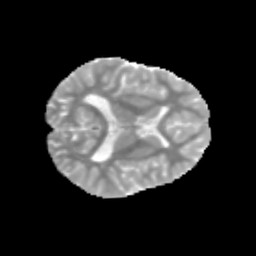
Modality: MD
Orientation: axial
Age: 11
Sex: male
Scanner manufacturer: siemens
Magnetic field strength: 3 T
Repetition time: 3.8 s
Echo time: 0.07 s